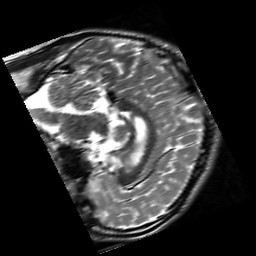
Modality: T2w
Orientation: sagittal
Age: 21
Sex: male
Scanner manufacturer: siemens
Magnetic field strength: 3 T
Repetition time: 8.53 s
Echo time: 0.091 s